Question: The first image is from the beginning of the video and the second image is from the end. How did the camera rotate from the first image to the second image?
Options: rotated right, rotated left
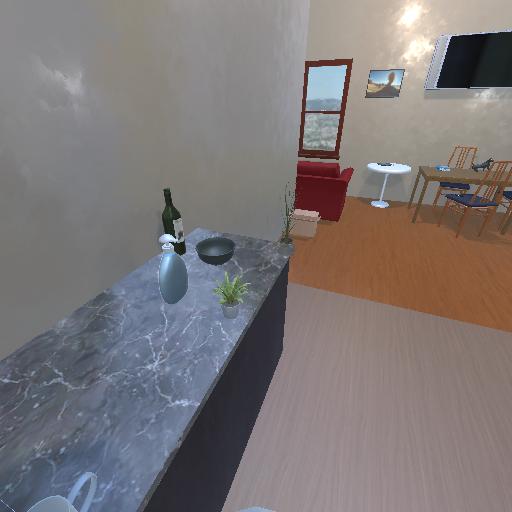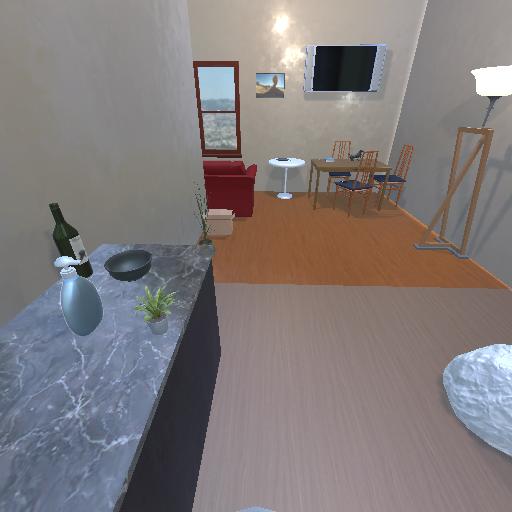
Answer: rotated right